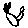
Label: cat